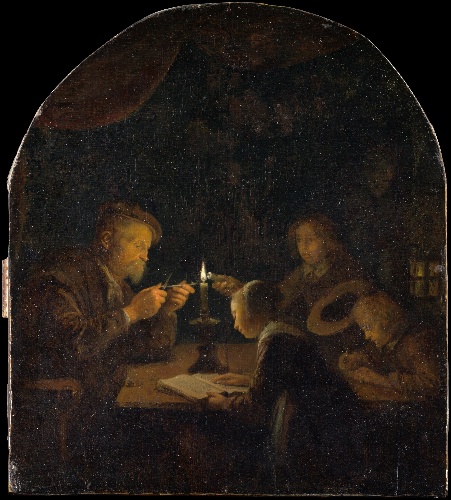
Title: An Evening School
Artist: Gerrit Dou
Artist bio: Dutch, Leiden 1613–1675 Leiden
Date: ca. 1655–57
Object type: Painting
Classification: Paintings
Medium: Oil on wood
Dimensions: Arched top, 10 x 9 in. (25.4 x 22.9 cm)
Department: European Paintings
Credit line: Bequest of Lillian M. Ellis, 1940
Accession year: 1940
Repository: Metropolitan Museum of Art, New York, NY
Tags: Girls|Men|Reading|Students|Teachers|Boys